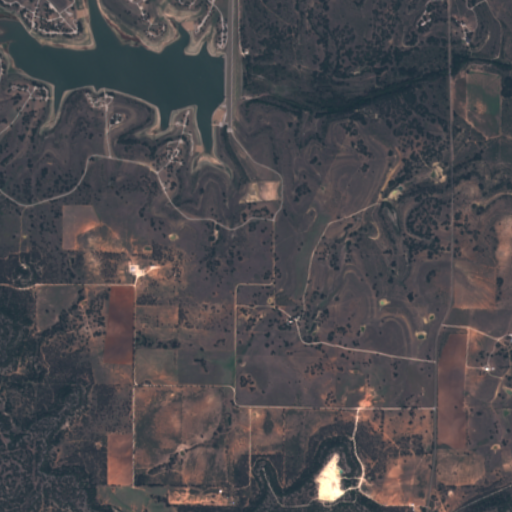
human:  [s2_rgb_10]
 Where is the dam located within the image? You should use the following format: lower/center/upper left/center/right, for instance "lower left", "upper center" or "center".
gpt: The dam is located in the upper center of the image.
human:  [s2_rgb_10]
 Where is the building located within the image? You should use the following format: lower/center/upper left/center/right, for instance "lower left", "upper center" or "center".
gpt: The building is located in the upper left of the image.
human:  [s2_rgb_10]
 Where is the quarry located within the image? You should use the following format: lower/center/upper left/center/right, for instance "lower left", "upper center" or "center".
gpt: There is no quarry in the image.